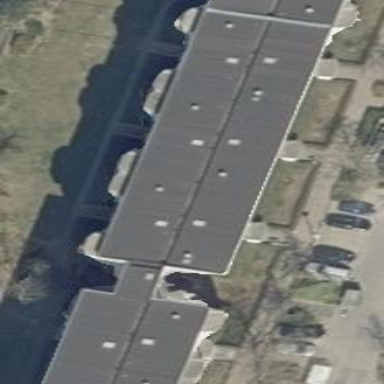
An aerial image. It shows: Flat-roofed apartment building.